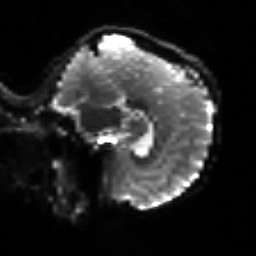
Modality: sbref
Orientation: sagittal
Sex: male
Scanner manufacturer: siemens
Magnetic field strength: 3 T
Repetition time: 5 s
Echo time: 0.071 s